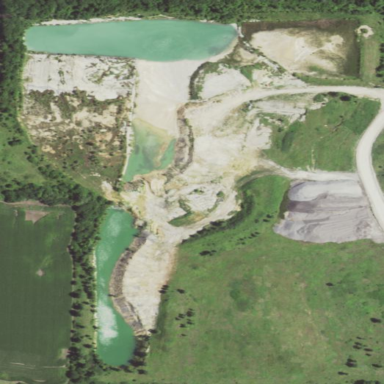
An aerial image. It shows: Quarry area.